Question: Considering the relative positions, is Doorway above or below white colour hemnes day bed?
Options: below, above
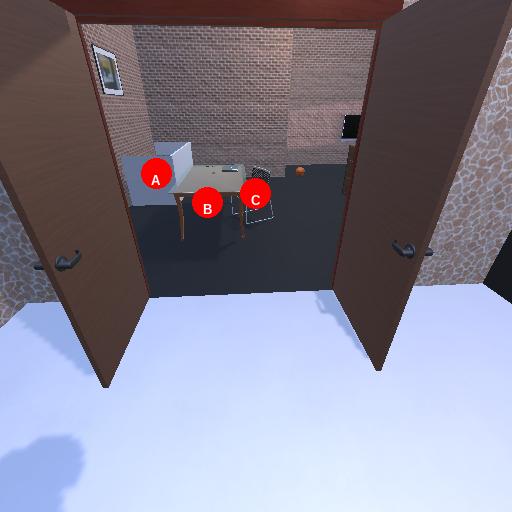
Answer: below